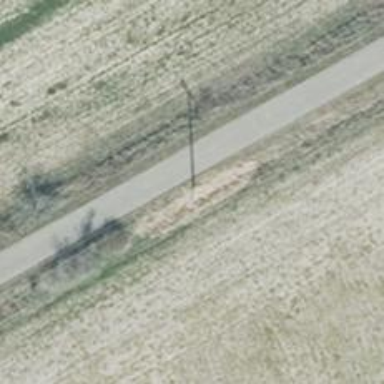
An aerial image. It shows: Power pole.